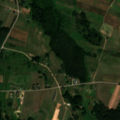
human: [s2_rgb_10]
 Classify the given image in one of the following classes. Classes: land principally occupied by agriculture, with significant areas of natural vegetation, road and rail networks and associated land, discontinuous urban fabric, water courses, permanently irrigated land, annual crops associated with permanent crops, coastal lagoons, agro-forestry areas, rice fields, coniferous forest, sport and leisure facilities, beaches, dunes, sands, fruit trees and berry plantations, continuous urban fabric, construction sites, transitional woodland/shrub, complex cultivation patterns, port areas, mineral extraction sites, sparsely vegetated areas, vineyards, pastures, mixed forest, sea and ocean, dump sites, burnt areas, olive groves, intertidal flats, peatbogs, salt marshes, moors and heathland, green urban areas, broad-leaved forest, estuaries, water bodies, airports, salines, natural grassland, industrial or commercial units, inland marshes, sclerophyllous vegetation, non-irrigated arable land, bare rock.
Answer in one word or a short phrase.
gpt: non-irrigated arable land, complex cultivation patterns, land principally occupied by agriculture, with significant areas of natural vegetation, coniferous forest, mixed forest, transitional woodland/shrub